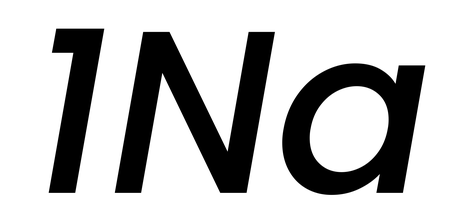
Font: Poppins-MediumItalic